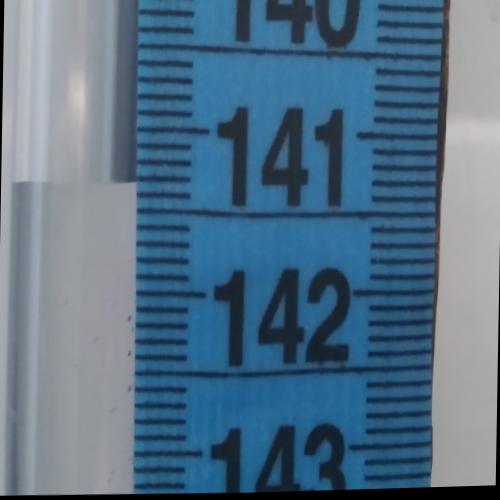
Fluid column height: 141.3 cm